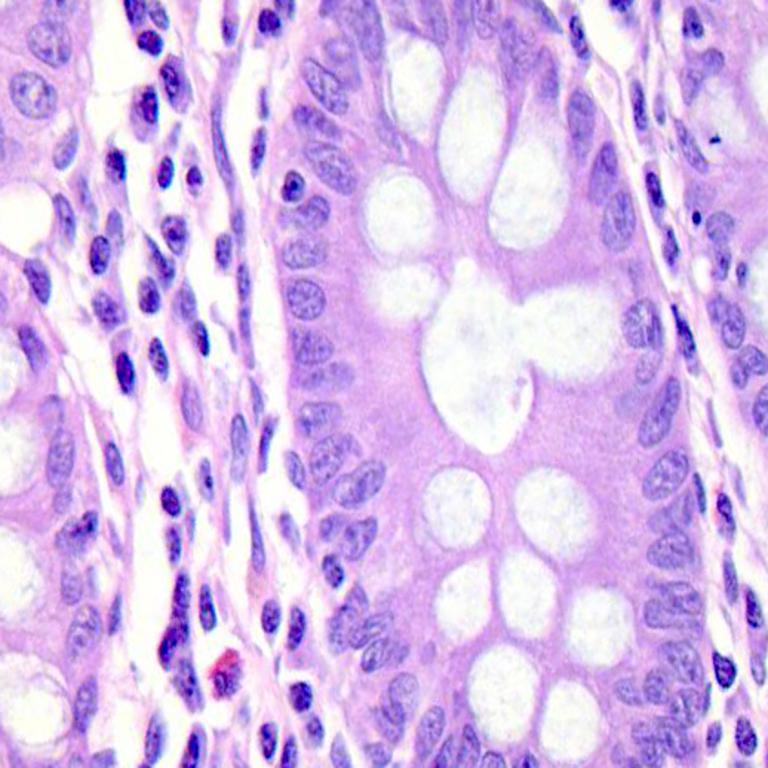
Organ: colon
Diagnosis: benign